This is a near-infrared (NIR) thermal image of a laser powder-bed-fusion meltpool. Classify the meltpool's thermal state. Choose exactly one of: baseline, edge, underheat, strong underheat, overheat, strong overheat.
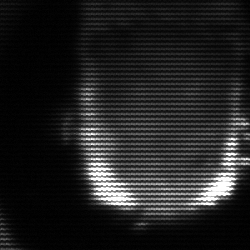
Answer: baseline